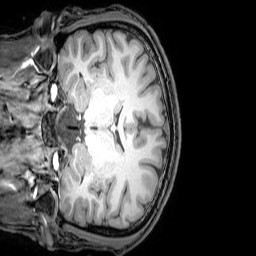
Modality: T1w
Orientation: coronal
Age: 24
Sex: male
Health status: healthy
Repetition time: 0.081 s
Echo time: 0.037 s